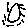
Label: sun